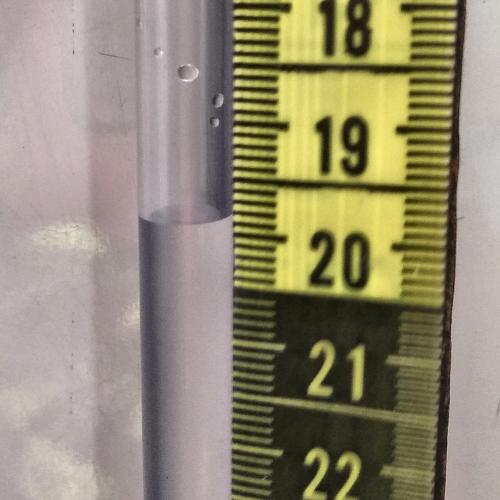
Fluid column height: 19.8 cm